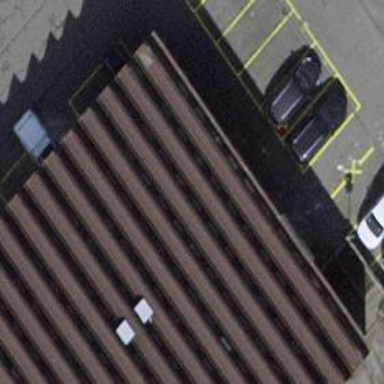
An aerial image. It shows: Industrial building.